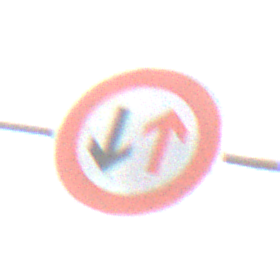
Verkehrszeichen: VorrangDesGegenverkehrs
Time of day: MorningAfternoon
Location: Outdoor (Nature)
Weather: PartlyCloudy
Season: Autumn
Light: Natural